Question: I dropped the maps from iOS and switched to google maps. Now it shows my position but it doesn't load the map. It is gray / yellow with in the bottom left Google.
This is my implementation:
'''
#import <CoreLocation/CoreLocation.h>
@interface GoogleMapViewController ()
@property (strong, nonatomic) CLLocationManager *locationManager;
@end
@implementation GoogleMapViewController
- (id)initWithNibName:(NSString *)nibNameOrNil bundle:(NSBundle *)nibBundleOrNil
{
self = [super initWithNibName:nibNameOrNil bundle:nibBundleOrNil];
if (self) {
}
return self;
}
- (void)viewDidLoad
{
[super viewDidLoad];
// Create a GMSCameraPosition that tells the map to display the
// coordinate -33.86,151.20 at zoom level 6.
GMSCameraPosition *camera = [GMSCameraPosition cameraWithLatitude:-33.86
longitude:151.20
zoom:6];
_mapView = [GMSMapView mapWithFrame:CGRectZero camera:camera];
_mapView.myLocationEnabled = YES;
self.view = _mapView;
[self initLocationManager];
// Creates a marker in the center of the map.
GMSMarker *marker = [[GMSMarker alloc] init];
marker.position = CLLocationCoordinate2DMake(-33.86, 151.20);
marker.title = @"Sydney";
marker.snippet = @"Australia";
marker.map = _mapView;
}
- (void) initLocationManager
{
self.locationManager = [[CLLocationManager alloc] init] ;
self.locationManager.delegate = (id)self;
self.locationManager.desiredAccuracy = kCLLocationAccuracyBestForNavigation ;
[self.locationManager setDistanceFilter:10.0f] ;
[self.locationManager startUpdatingLocation];
}
- (void)locationManager:(CLLocationManager *)manager didUpdateToLocation:(CLLocation *)newLocation
fromLocation:(CLLocation *)oldLocation
{
NSLog(@"New locations");
[self.locationManager stopUpdatingLocation];
_mapView.camera = [GMSCameraPosition cameraWithTarget:newLocation.coordinate
zoom:6];
}
- (void)didReceiveMemoryWarning
{
[super didReceiveMemoryWarning];
// Dispose of any resources that can be recreated.
}
'''
This is basically the tutorial demo app from Google Dev page, and I'm not sure why it's not loading the map.
This is what I get:

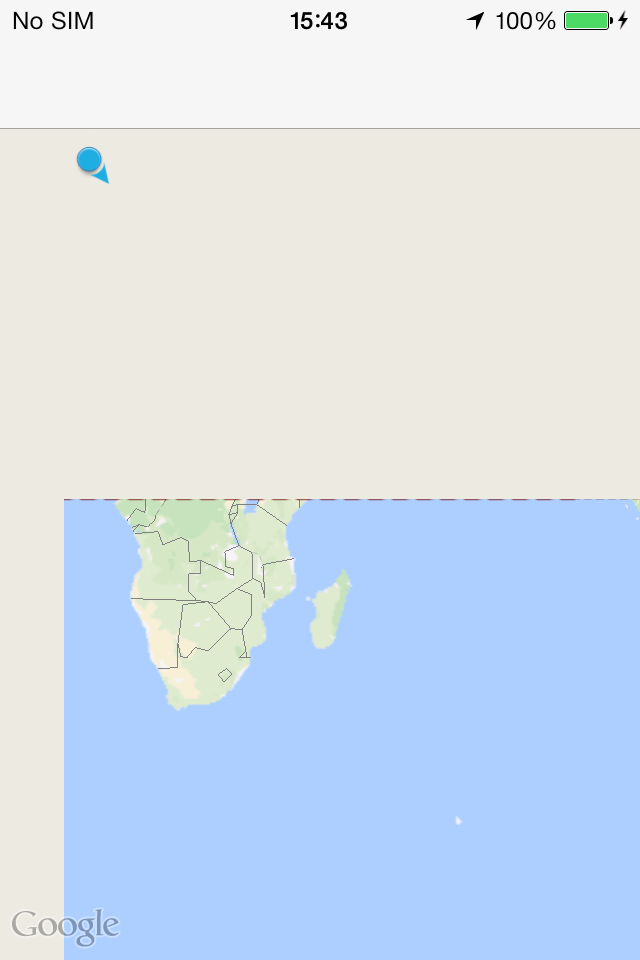
Answer: I found the problem. You need to set the initial camera zoom level on 1 and then zoom in on your current location. That way you can still zoom out and have the whole map available.
If you take a zoomlevel 14 as initial, google maps doesn't load the rest of the map I think.